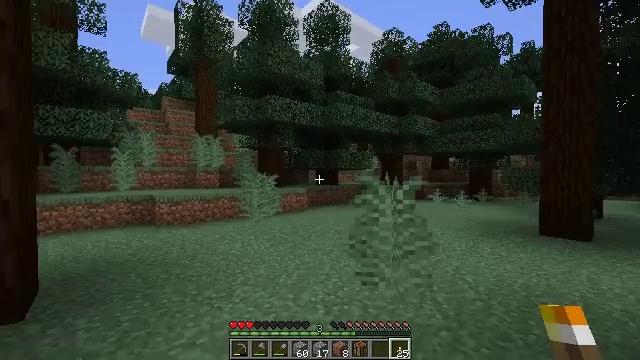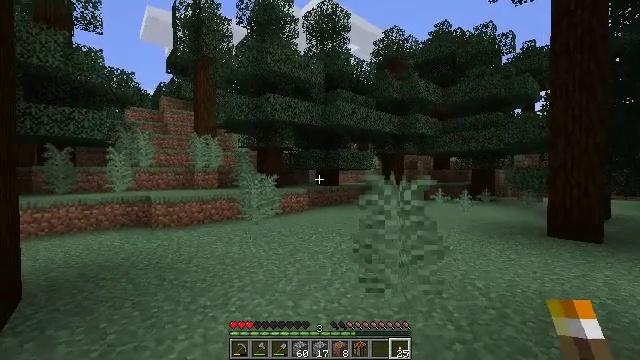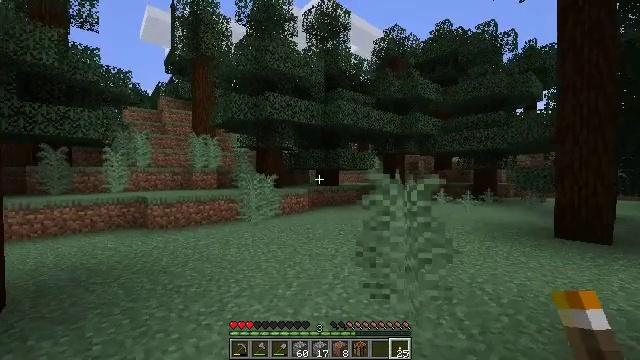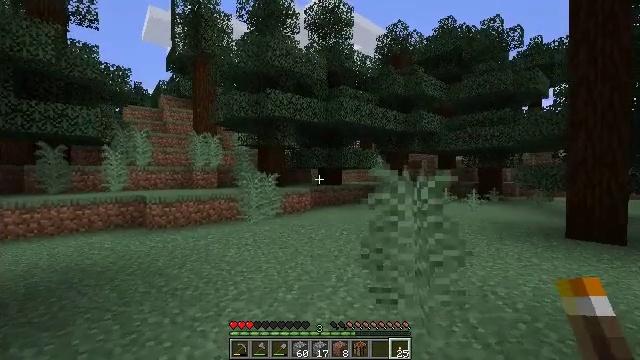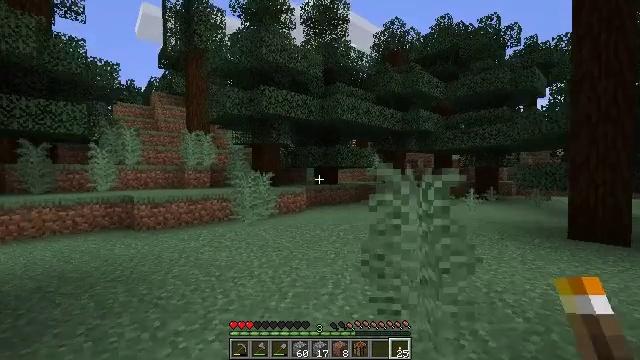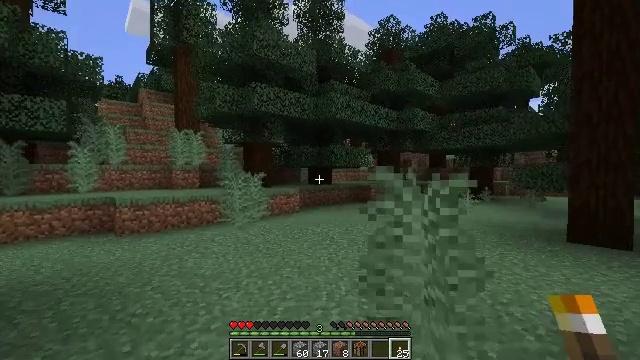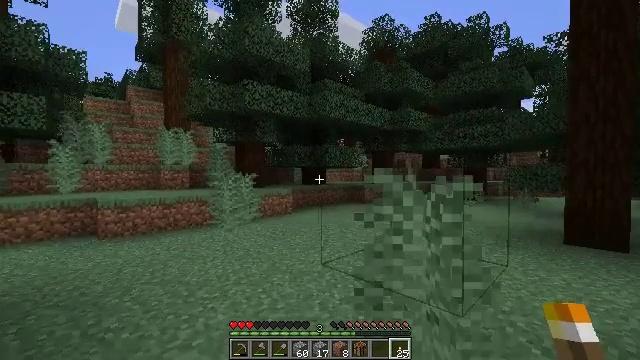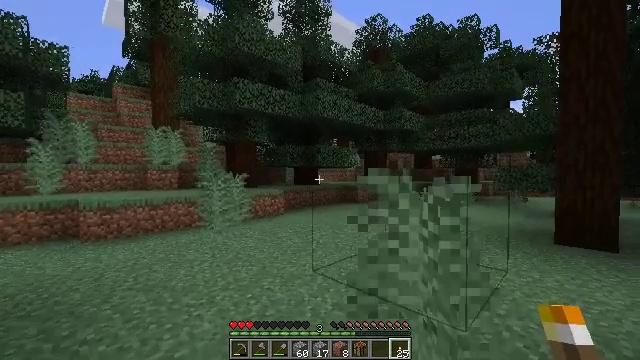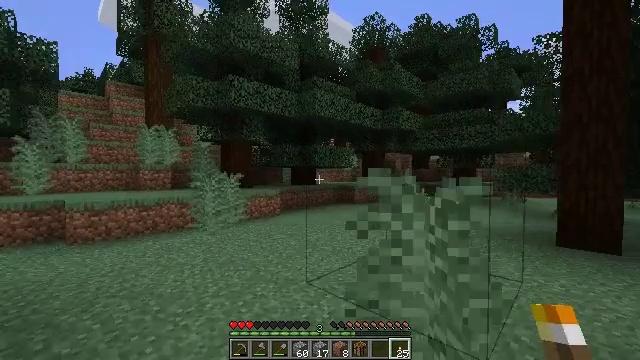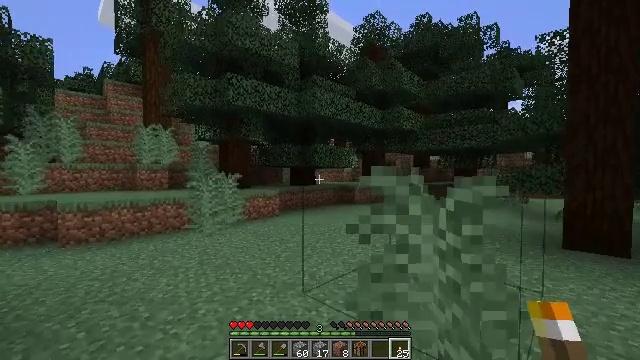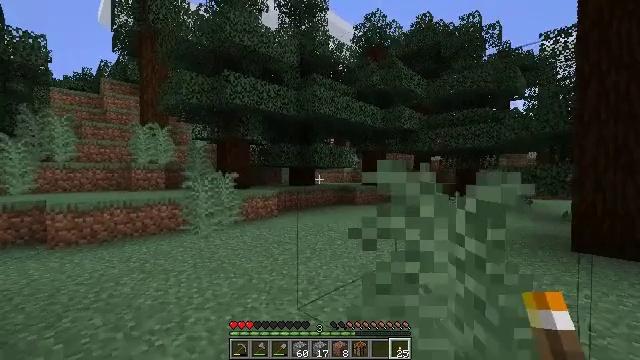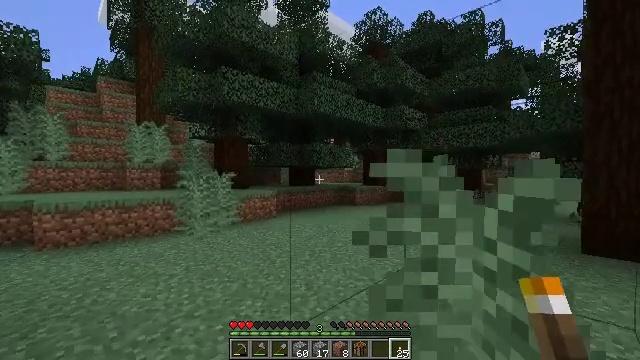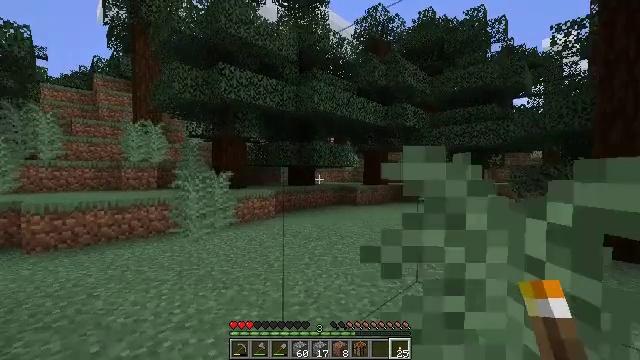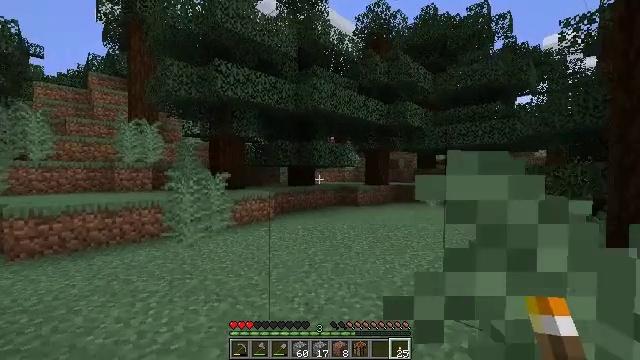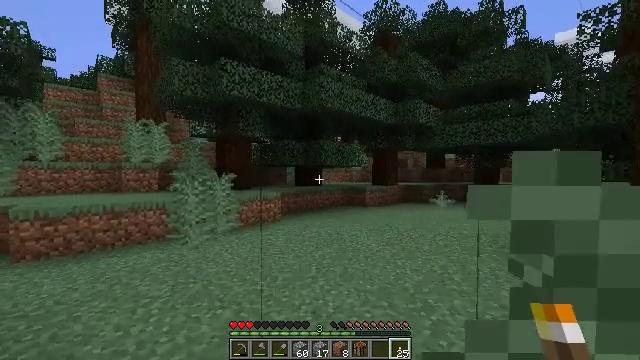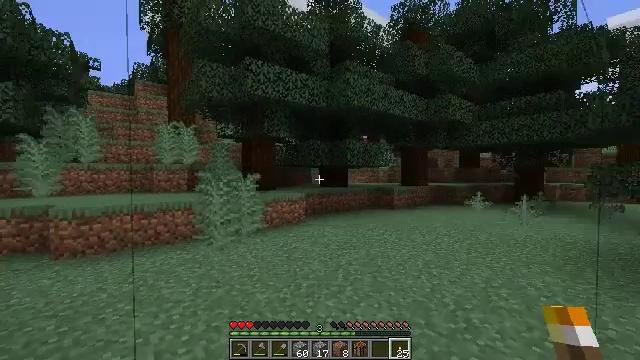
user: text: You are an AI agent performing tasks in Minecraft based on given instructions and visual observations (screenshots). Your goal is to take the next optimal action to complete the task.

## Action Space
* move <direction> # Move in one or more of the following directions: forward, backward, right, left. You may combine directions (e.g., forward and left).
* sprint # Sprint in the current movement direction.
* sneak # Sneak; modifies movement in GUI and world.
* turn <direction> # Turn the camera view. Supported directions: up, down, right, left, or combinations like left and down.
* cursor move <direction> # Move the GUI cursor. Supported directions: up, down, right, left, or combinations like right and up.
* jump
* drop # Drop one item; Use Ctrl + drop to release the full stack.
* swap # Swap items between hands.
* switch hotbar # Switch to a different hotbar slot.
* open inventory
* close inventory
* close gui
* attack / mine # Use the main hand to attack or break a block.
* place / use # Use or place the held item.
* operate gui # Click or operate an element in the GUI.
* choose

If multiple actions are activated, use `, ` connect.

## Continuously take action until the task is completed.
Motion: motion action
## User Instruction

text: Kill aquatic mobs.
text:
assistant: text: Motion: move forward
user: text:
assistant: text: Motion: move forward
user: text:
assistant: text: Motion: move forward
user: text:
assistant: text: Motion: move forward
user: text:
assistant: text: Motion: move forward, turn right
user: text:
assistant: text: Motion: move forward, turn right
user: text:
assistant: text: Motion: move forward, turn right
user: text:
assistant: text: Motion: move forward
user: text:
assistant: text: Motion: move forward
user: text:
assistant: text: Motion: move forward
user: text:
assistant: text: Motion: move forward
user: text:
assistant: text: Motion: move forward
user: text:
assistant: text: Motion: move forward
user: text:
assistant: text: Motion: move forward, turn left
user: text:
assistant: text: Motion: move forward, turn left
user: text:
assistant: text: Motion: move forward, turn left
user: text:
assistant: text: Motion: move forward, turn left
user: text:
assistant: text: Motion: move forward, turn left
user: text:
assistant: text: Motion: move forward, turn left
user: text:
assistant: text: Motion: move forward
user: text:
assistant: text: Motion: move forward
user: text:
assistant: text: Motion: move forward
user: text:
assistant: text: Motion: move forward
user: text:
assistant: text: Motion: move forward, turn left and down
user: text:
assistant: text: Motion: move forward, turn left
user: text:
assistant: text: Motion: move forward
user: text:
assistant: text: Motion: move forward
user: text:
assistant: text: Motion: move forward
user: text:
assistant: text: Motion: move forward
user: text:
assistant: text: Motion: move forward